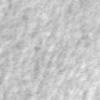
Label: no_change